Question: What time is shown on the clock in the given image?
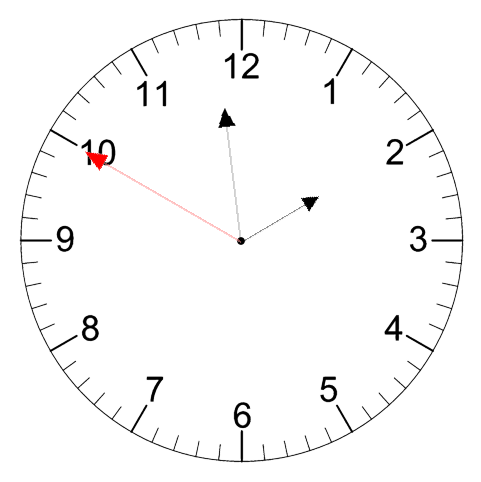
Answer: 01:58:50